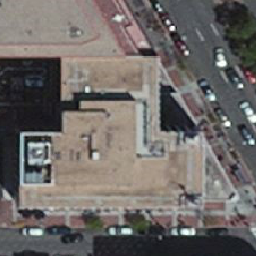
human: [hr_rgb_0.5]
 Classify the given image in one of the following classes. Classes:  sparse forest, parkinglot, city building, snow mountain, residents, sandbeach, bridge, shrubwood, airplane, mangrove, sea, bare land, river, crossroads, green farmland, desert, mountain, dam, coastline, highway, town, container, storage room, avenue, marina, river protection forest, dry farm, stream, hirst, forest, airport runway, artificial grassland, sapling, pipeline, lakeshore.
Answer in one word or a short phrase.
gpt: city building